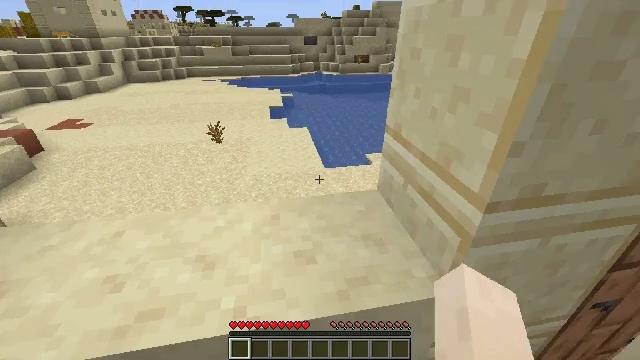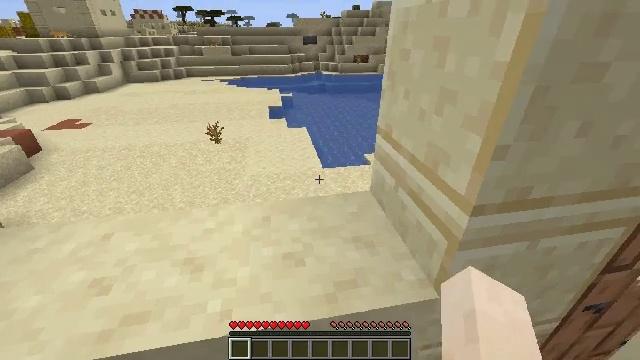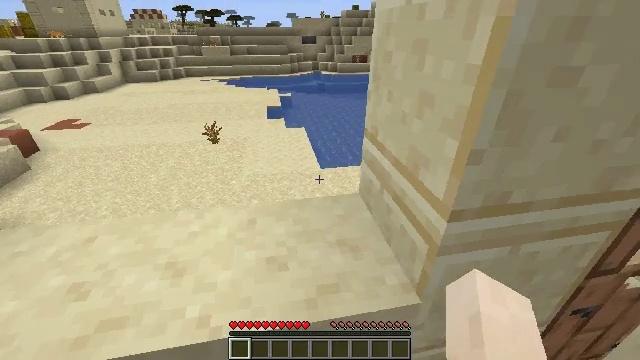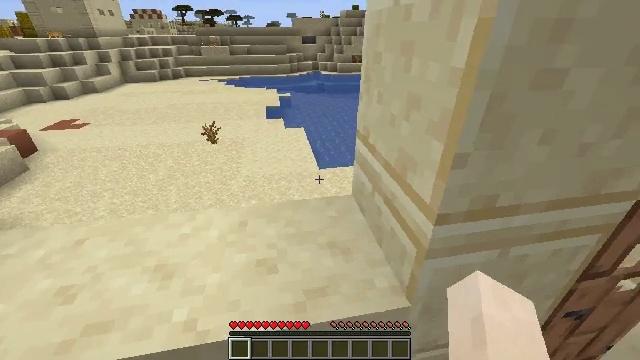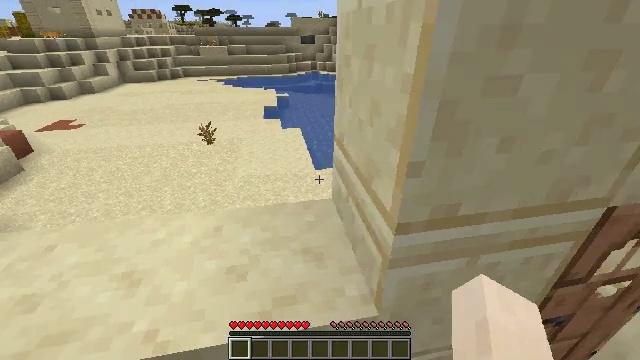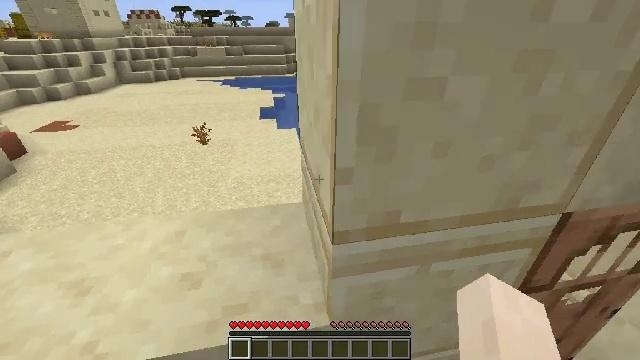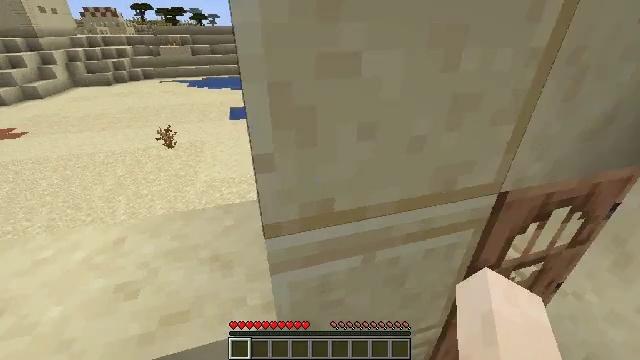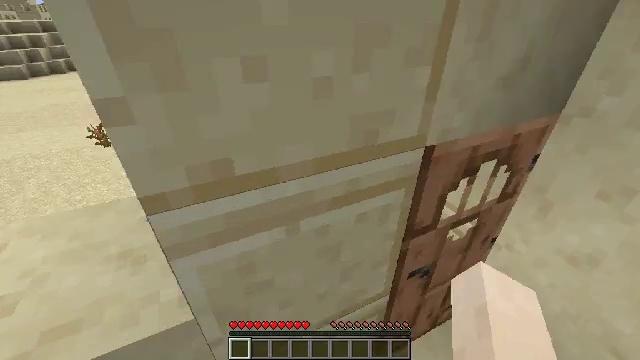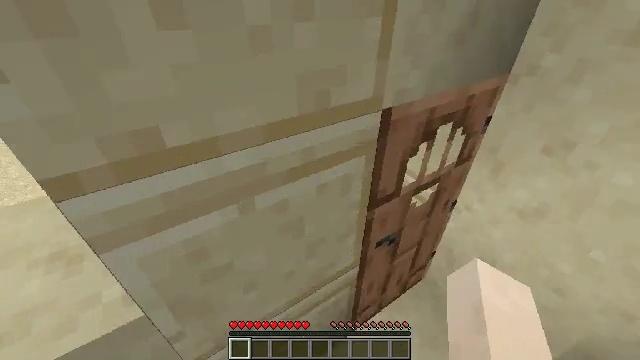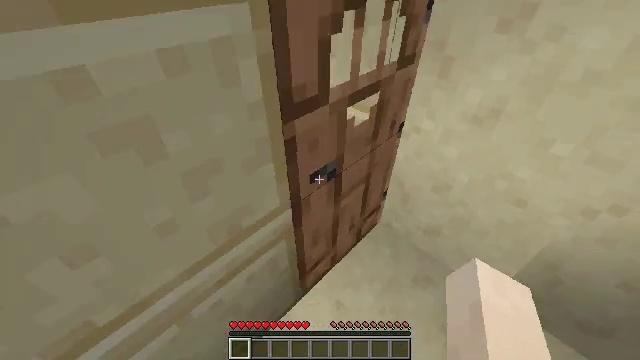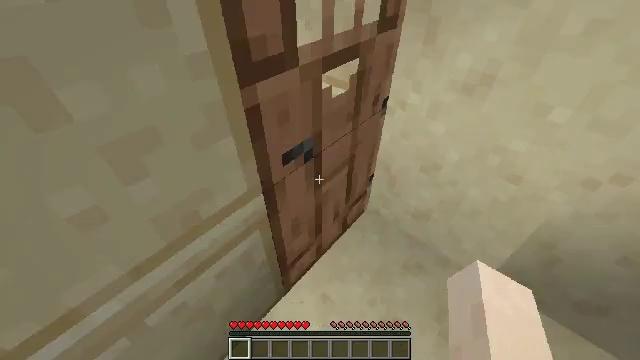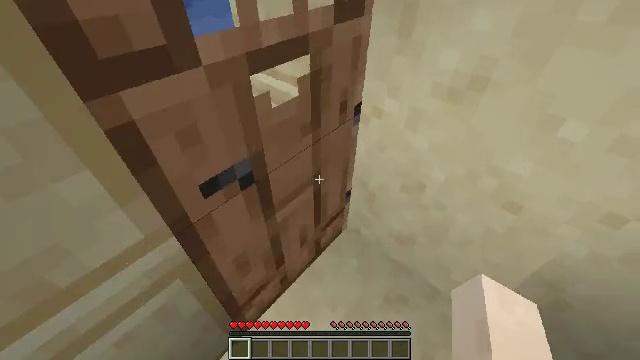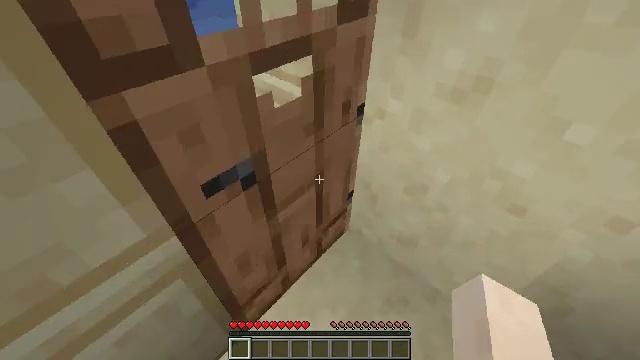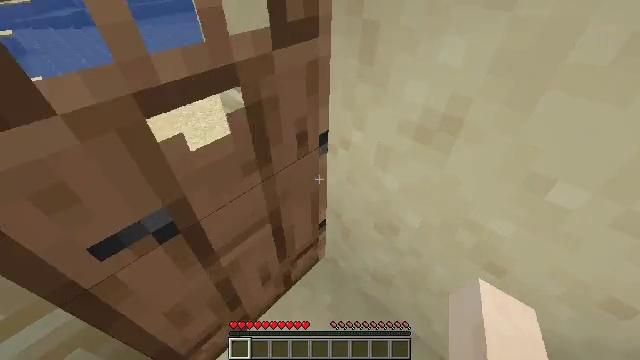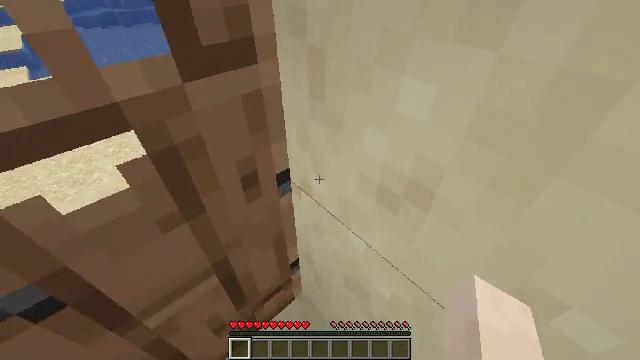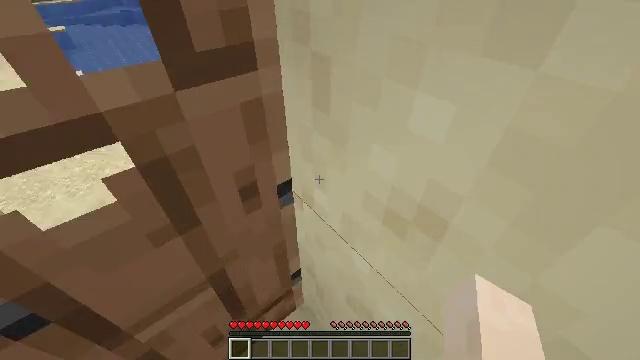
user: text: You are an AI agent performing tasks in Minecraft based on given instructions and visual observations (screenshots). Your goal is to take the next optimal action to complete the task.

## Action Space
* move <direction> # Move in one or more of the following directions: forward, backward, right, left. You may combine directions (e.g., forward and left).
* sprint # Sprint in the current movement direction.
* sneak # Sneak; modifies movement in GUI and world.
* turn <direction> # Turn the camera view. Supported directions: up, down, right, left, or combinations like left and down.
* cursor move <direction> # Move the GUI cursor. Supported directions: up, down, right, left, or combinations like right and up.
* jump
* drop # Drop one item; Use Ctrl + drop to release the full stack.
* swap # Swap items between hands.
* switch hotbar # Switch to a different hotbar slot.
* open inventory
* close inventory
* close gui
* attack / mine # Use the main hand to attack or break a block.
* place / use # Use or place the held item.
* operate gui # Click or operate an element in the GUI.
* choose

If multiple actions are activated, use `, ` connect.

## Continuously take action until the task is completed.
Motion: motion action
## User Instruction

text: Attack the chest to pick it up.
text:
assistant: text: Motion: move back and move right
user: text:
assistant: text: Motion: move back and move right
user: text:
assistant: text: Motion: move right
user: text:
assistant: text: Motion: move right
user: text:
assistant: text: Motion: move right
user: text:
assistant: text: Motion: move right, turn right
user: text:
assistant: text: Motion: move forward and move right, turn right and down
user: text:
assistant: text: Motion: move forward and move right, turn right and down
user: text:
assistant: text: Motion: move forward and move right, turn right and down
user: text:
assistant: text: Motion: move forward and move right, turn right and down
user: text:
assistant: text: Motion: move forward and move right
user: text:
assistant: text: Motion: move forward and move right
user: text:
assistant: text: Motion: move forward and move right, turn left
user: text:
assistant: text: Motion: move forward, turn left
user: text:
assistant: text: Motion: move forward, turn left, use / place
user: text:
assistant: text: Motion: move forward, turn left, use / place
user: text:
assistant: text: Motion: move forward, turn left, use / place
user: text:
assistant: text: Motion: move forward, turn left
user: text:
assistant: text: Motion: move forward, turn left
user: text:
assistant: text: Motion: move forward, turn left and down
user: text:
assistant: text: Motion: move forward and move right, turn left and down
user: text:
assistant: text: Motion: move forward and move right, turn left
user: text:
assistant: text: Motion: move right, turn left and down, use / place
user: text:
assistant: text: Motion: move right, turn left, use / place
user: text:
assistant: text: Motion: move right, turn left, use / place
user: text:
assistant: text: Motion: move right
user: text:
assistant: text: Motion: move right, turn left and down
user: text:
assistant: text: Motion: move right, turn left and down
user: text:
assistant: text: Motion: move right, turn left and down
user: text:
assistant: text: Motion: turn left